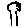
Label: tree